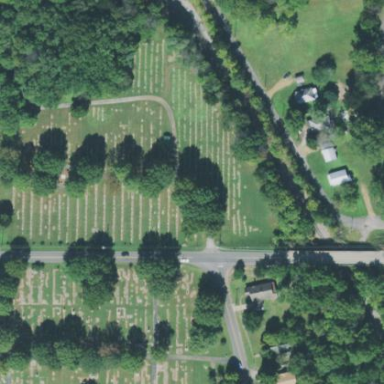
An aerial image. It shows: Cemetery.